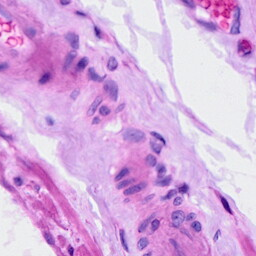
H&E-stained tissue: Ovarian